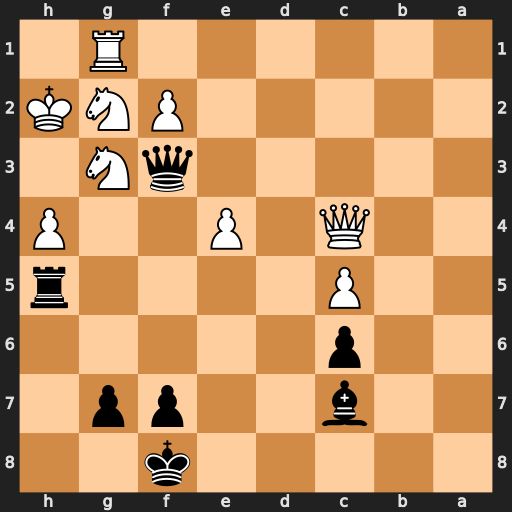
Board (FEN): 5k2/2b2pp1/2p5/2P4r/2Q1P2P/5qN1/5PNK/6R1
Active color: b
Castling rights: -
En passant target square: -
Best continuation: Qxf2 e5 Bxe5 Qg4 f5 Rf1 Bxg3+ Qxg3 Qxf1 Qb8+ Kf7 Qc7+ Kg8